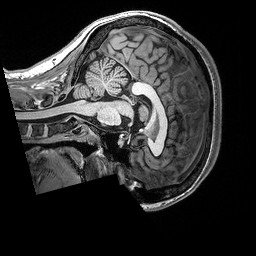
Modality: T1w
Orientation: sagittal
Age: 22
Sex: female